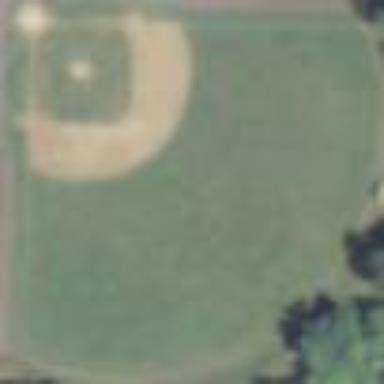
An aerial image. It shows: Baseball pitch for leisure land.